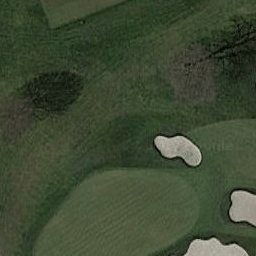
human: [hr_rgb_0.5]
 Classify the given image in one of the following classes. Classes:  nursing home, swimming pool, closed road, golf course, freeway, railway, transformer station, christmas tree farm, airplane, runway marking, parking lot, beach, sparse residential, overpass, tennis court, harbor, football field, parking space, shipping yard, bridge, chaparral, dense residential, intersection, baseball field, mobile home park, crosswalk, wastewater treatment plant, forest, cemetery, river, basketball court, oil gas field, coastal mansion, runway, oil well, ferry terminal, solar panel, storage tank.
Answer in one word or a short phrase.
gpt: golf course